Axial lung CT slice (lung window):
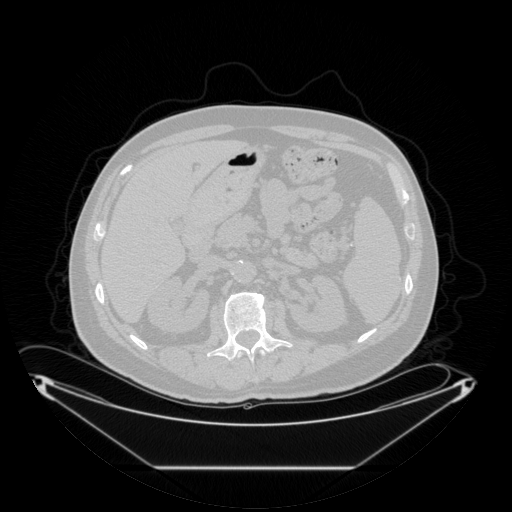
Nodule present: no